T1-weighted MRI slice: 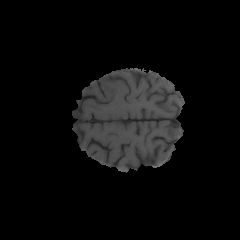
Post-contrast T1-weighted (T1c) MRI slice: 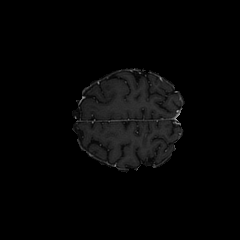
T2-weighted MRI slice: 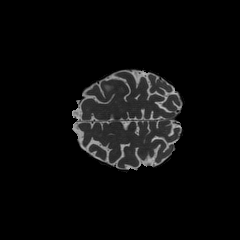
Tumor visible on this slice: yes